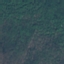
Land use / land cover class: Forest